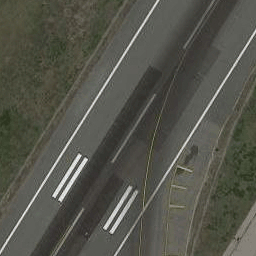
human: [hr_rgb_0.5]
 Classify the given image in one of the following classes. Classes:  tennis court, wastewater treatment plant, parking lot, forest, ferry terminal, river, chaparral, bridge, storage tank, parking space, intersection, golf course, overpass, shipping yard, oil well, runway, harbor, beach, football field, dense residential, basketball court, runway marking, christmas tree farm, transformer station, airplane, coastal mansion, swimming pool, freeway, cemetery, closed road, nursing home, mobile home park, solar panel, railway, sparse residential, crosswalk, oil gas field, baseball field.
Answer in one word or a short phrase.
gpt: runway